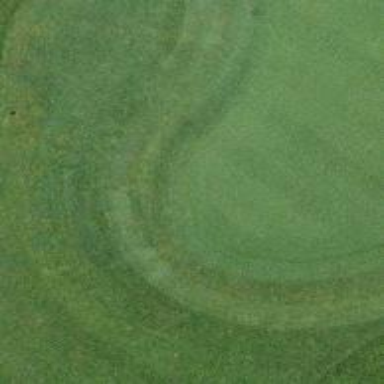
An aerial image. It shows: Golf fairway in the image.